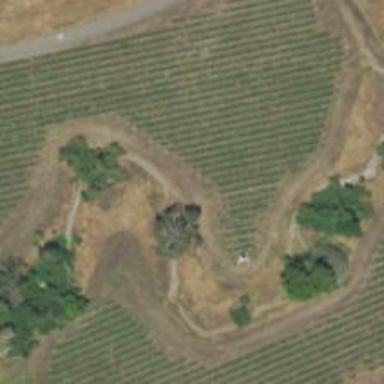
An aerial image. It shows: Vineyard growing wine grapes.